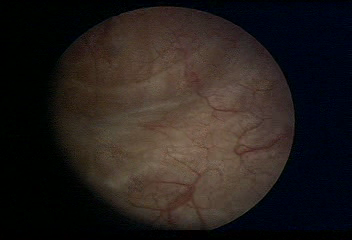
Modality: WLC
Class: Normal mucosa
Bladder cancer association: No